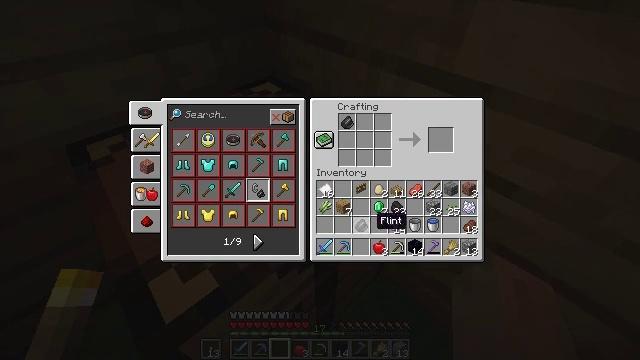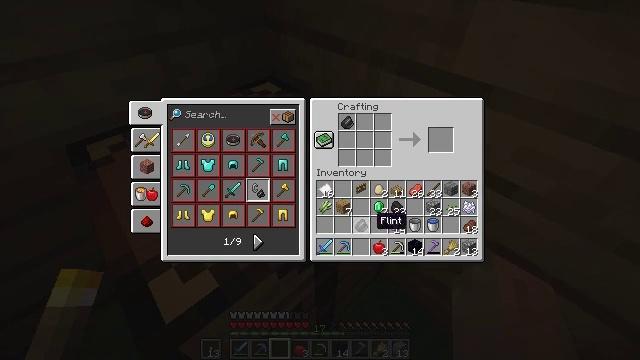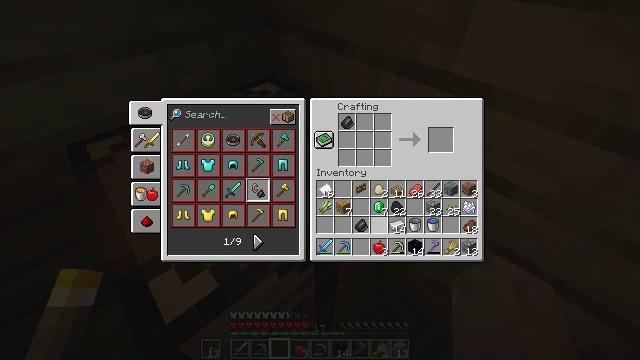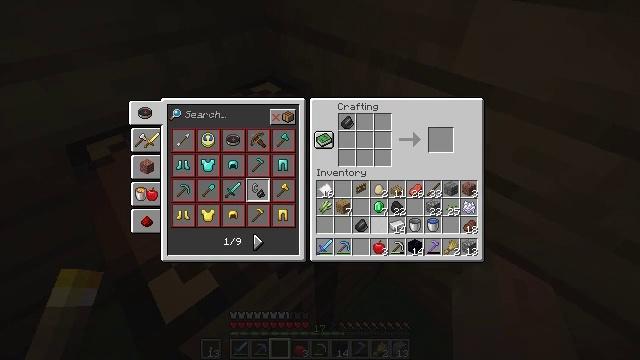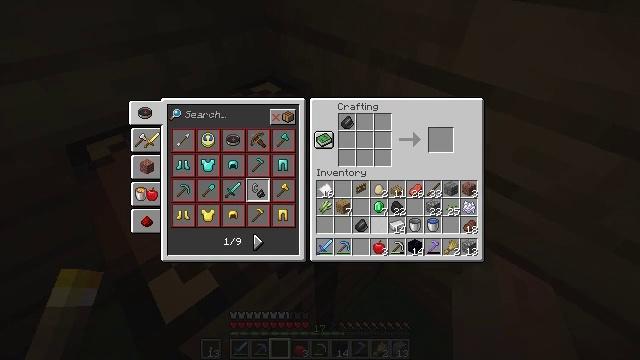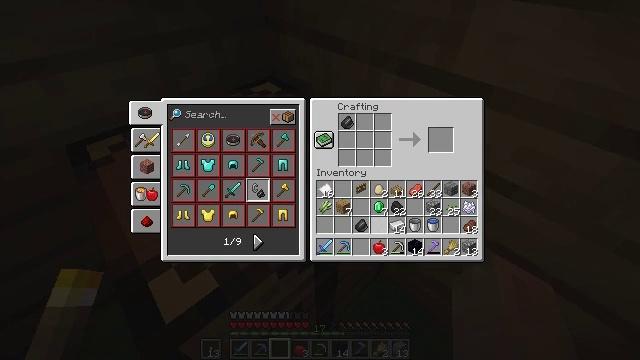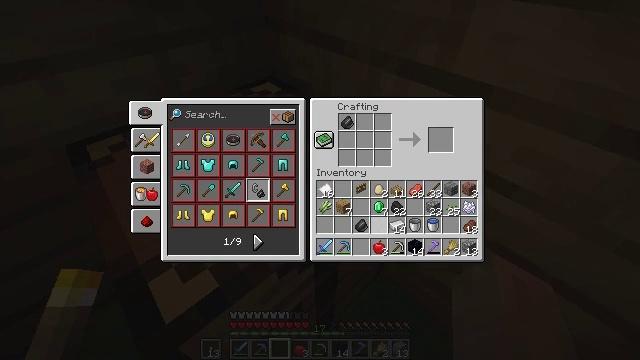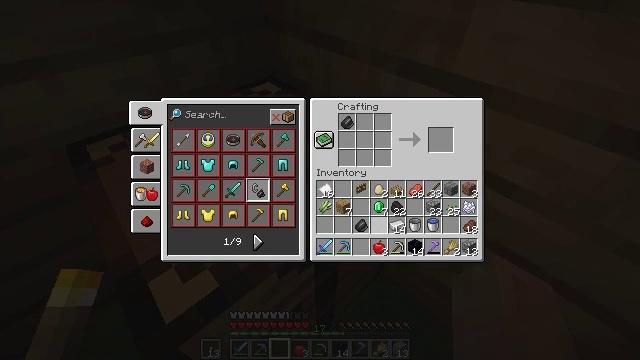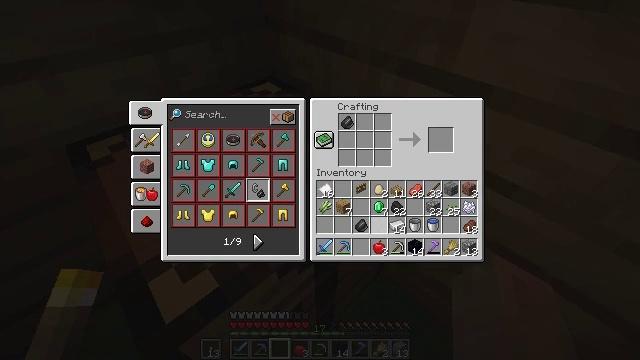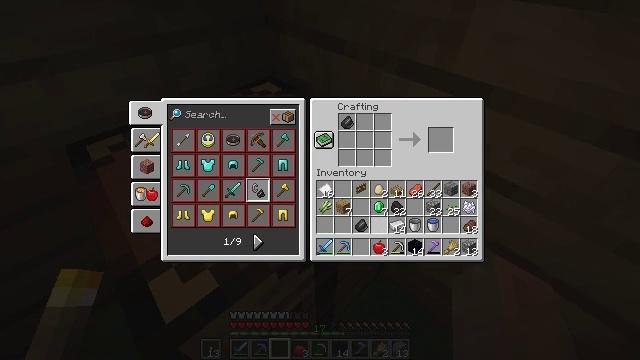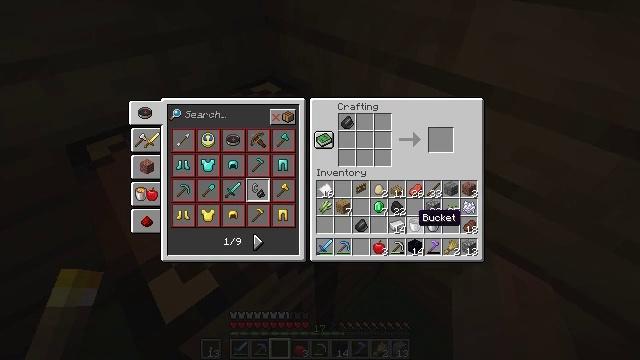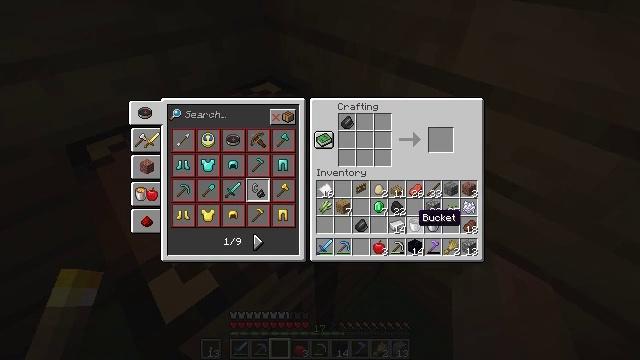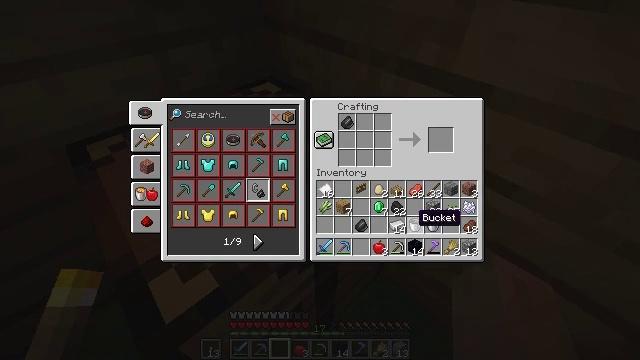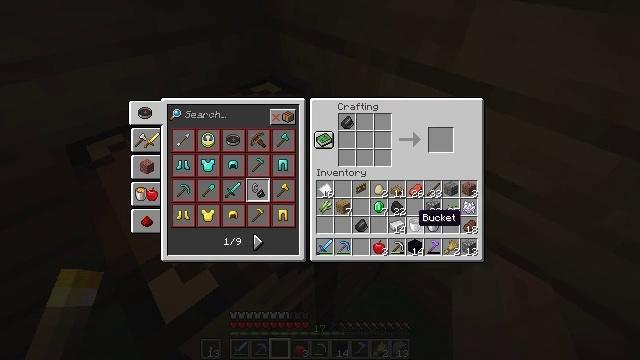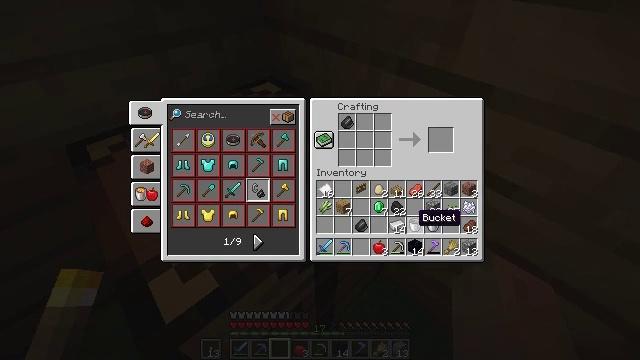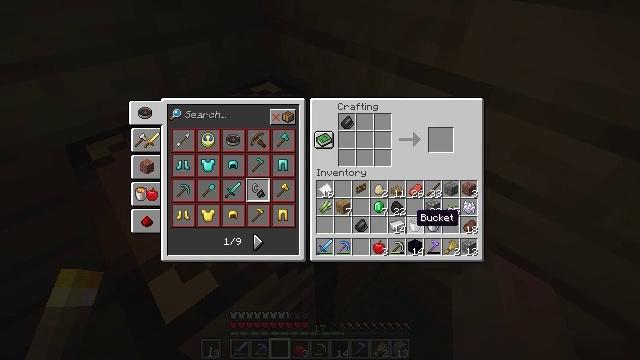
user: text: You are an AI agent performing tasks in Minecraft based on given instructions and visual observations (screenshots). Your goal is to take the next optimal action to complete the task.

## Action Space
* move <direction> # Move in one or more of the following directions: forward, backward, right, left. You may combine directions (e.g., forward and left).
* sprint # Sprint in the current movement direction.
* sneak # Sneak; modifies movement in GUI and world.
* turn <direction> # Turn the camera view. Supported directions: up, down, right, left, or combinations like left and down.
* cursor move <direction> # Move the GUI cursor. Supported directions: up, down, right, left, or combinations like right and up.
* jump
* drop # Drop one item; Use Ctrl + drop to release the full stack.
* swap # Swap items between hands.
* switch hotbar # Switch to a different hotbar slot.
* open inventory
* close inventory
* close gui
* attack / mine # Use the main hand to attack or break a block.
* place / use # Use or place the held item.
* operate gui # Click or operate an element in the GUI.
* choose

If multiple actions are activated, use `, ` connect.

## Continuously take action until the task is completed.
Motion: motion action
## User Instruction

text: Craft flint and steel.
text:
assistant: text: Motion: no_op
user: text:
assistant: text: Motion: no_op
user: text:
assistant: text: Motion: no_op
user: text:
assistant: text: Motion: no_op
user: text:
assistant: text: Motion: no_op
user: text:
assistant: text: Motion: no_op
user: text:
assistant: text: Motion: no_op
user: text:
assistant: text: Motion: no_op
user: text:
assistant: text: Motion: no_op
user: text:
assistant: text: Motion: cursor move right
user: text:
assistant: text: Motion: no_op
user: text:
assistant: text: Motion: no_op
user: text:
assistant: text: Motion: no_op
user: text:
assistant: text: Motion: no_op
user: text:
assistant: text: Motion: no_op
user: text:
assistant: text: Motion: no_op
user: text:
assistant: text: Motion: no_op
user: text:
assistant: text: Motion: no_op
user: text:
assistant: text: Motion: no_op
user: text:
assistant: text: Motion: no_op
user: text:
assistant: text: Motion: no_op
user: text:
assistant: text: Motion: operate gui
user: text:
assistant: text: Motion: operate gui
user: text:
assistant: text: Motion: no_op
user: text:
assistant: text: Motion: cursor move up
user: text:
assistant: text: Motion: cursor move left and up
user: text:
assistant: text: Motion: cursor move left and up
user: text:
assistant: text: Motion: cursor move up
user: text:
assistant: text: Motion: no_op
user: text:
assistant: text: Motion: no_op